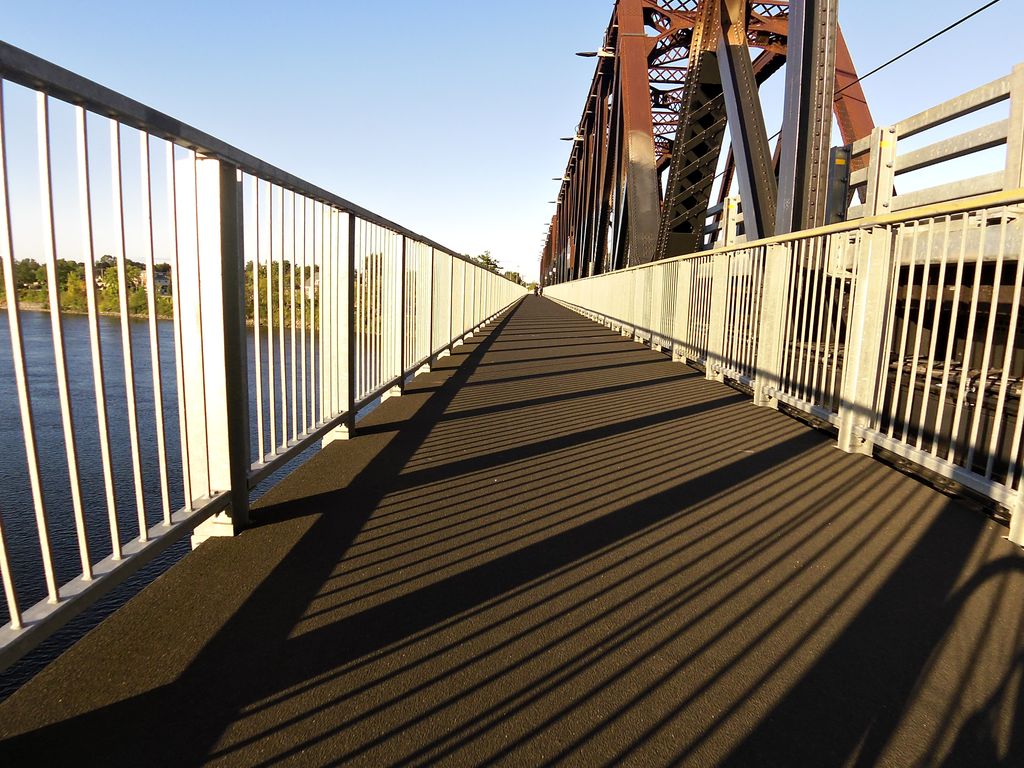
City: ottawa-gatineau